Field crop: maize
Growth stage: 2
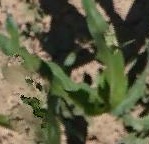
Species: maize